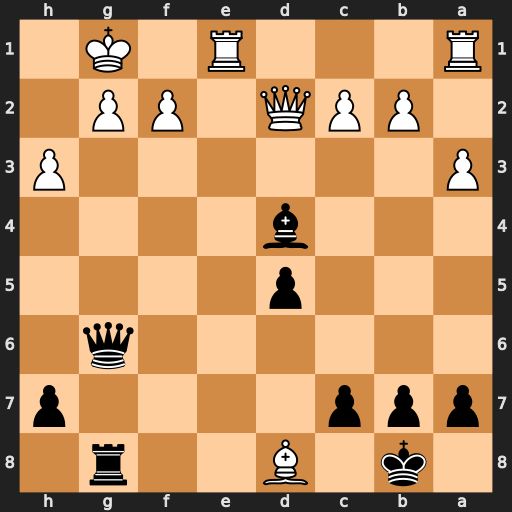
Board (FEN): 1k1B2r1/ppp4p/6q1/3p4/3b4/P6P/1PPQ1PP1/R3R1K1
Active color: b
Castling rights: -
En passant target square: -
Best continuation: Qxg2#